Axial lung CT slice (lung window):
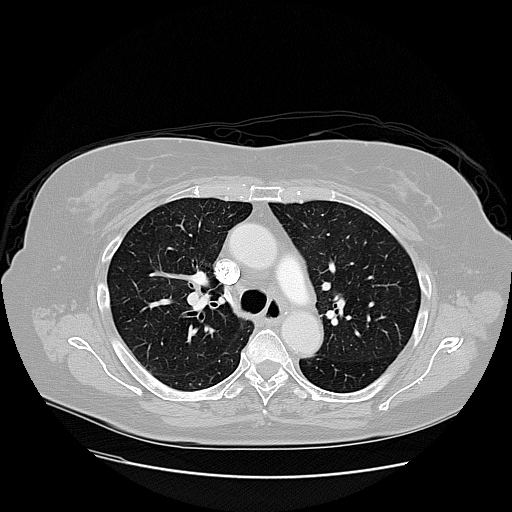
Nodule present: no